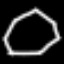
Label: octagon